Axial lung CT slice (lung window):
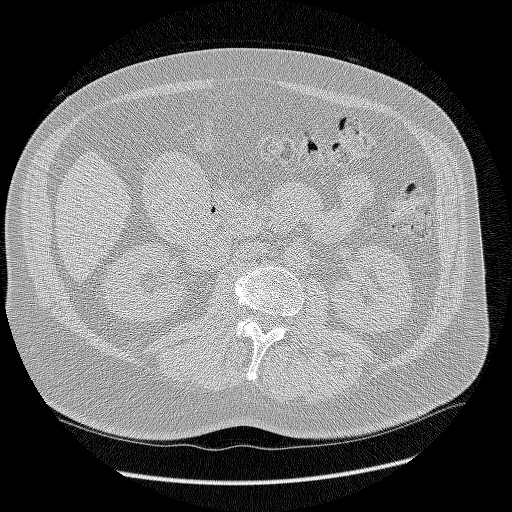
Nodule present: no